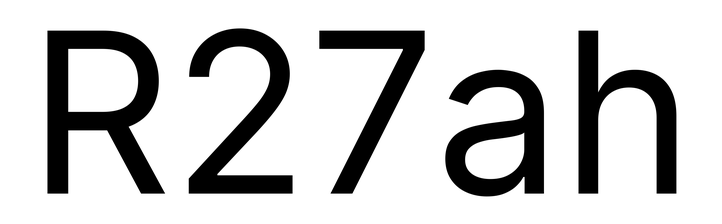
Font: Inter_Regular